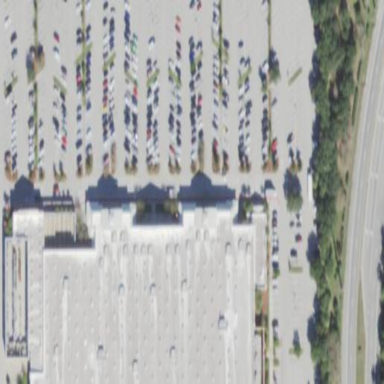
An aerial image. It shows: Parking area.